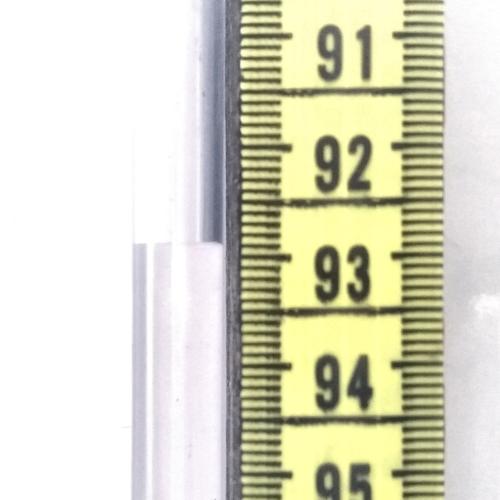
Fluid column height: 92.9 cm